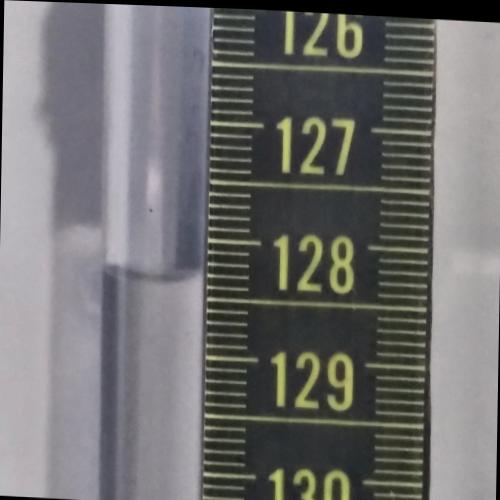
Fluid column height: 128.3 cm